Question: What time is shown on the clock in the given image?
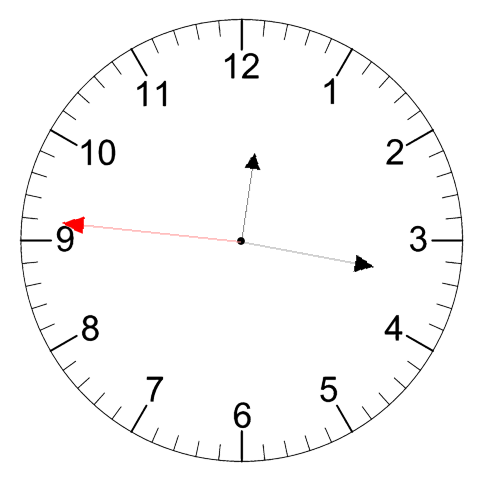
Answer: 12:16:46